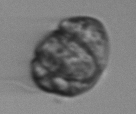
Label: Margalefidinium